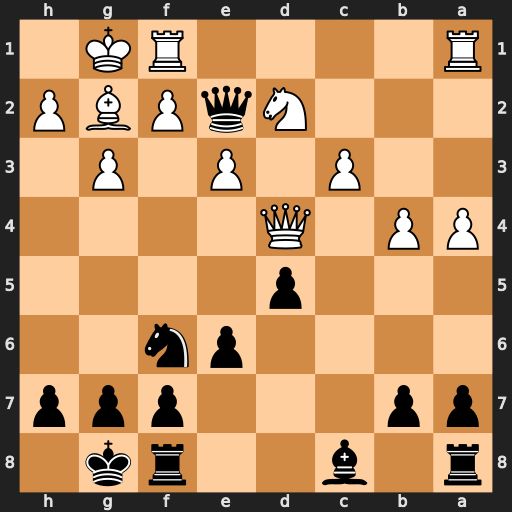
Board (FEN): r1b2rk1/pp3ppp/4pn2/3p4/PP1Q4/2P1P1P1/3NqPBP/R4RK1
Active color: b
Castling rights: -
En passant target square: -
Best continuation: e5 Qxe5 Qxd2